Aerial crown-view tile of a tropical tree (Barro Colorado Island, Panama), acquired 20250616:
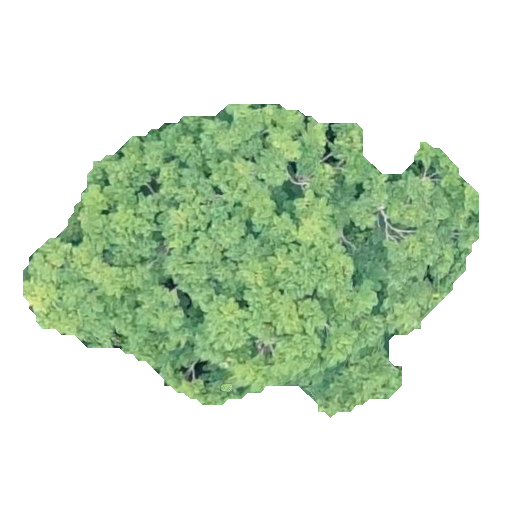
Species: Jacaranda copaia
GBIF accepted scientific name: Jacaranda copaia
Crown area: 140.006 m²